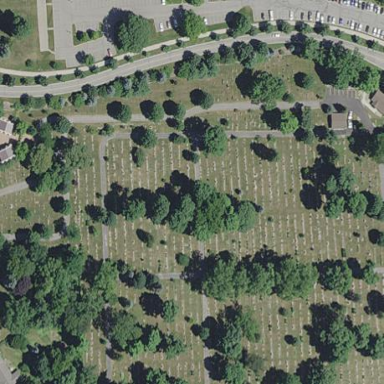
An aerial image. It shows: Cemetery.